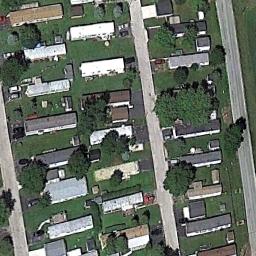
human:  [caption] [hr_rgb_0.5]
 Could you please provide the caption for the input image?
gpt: The mobile home park has some neatly arranged mobile homes on the grass and some trees are among these mobile homes .

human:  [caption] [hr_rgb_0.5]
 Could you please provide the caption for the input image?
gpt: The mobile home park is on the grass next to the road .

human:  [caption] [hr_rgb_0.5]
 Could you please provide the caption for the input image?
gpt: There are many buildings in the mobile home park .

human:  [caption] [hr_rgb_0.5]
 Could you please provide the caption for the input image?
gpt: There are three rows of mobile homes .

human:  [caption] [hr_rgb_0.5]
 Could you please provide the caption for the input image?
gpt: There are some buildings on green lawns on the mobile home park .